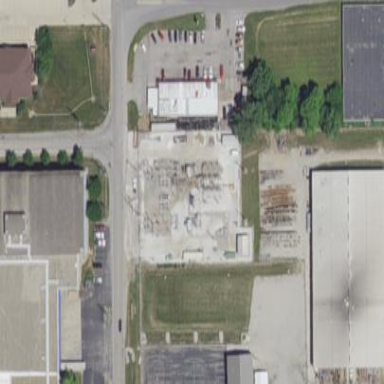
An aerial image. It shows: Power substation.